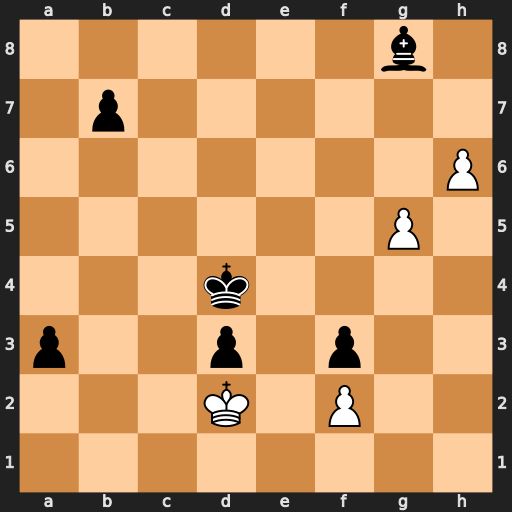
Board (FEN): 6b1/1p6/7P/6P1/3k4/p2p1p2/3K1P2/8
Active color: w
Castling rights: -
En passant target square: -
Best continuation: g6 a2 h7 Ke4 h8=Q